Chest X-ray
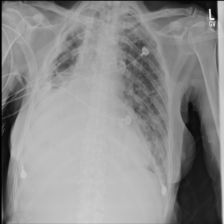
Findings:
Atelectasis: negative
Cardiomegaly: negative
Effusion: negative
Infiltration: negative
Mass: negative
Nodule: negative
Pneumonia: negative
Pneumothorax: negative
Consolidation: negative
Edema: negative
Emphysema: negative
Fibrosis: negative
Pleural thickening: negative
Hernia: negative